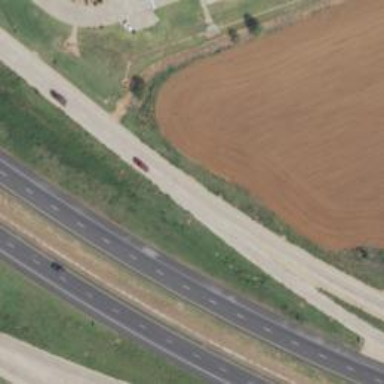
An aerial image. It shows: Tertiary road with frontage road along it.